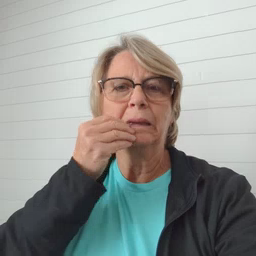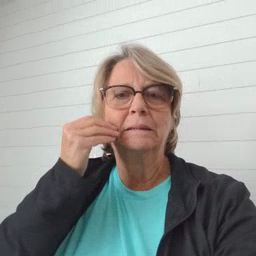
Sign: kiss